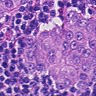
Metastatic tissue present: yes